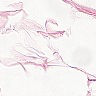
Metastatic tissue present: no